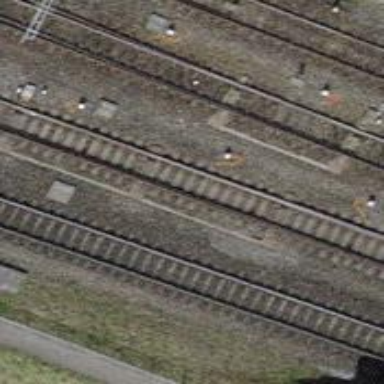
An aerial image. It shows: Railway switch.